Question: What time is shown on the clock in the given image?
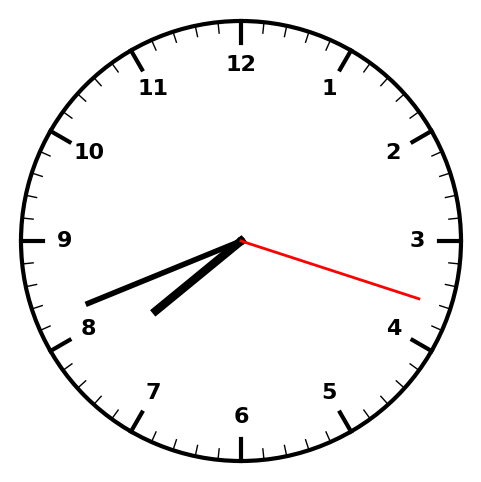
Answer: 07:41:18